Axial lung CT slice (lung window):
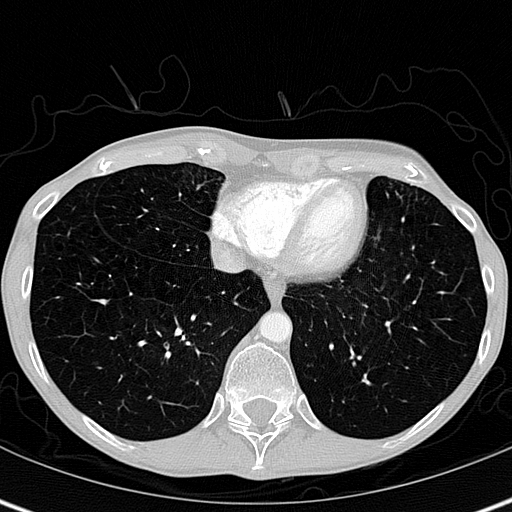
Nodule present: no